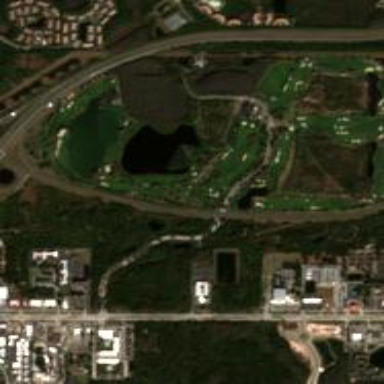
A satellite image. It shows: Golf course surrounded by greenery.